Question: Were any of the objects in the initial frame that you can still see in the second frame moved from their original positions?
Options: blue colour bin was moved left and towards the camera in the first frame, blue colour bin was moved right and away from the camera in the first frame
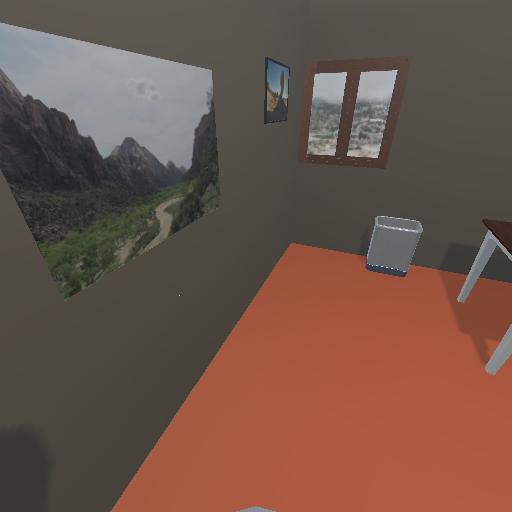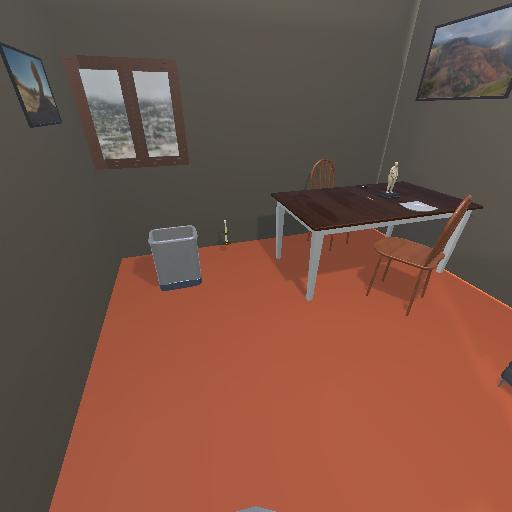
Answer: blue colour bin was moved left and towards the camera in the first frame